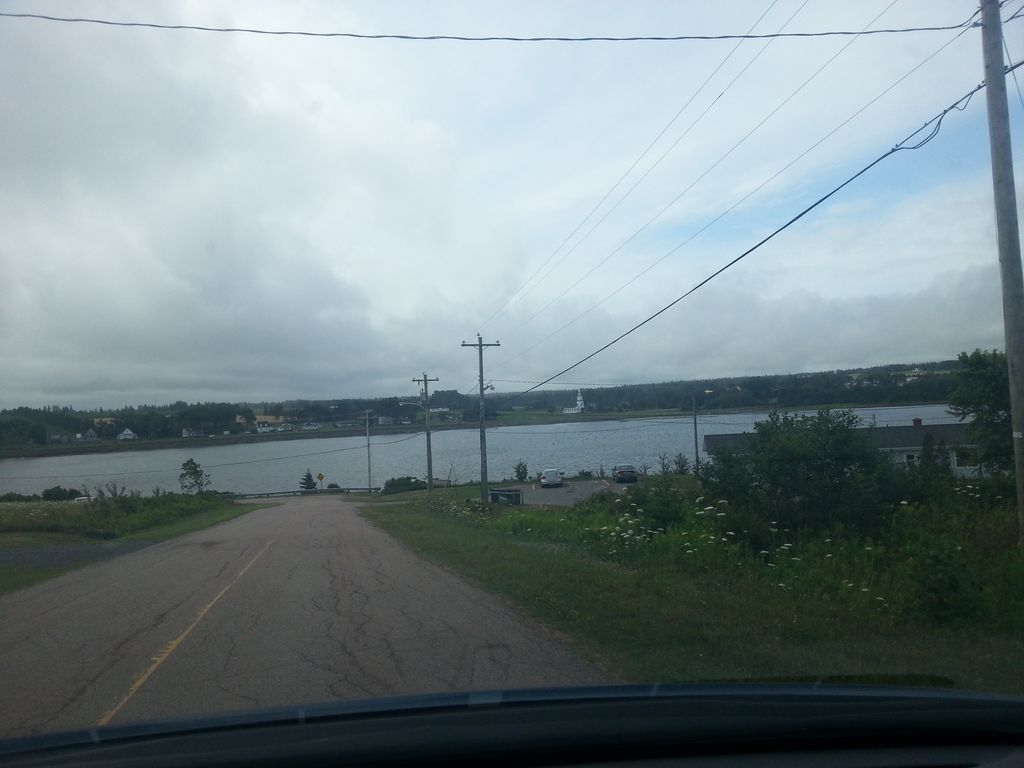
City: charlottetown